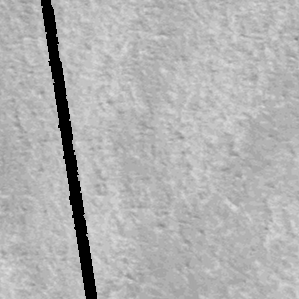
Label: frost